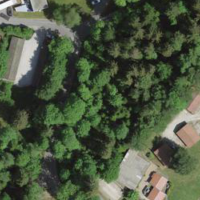
EUNIS habitat code: 55
Species observed at this site:
Lamium galeobdolon